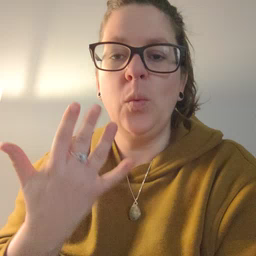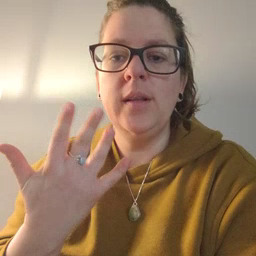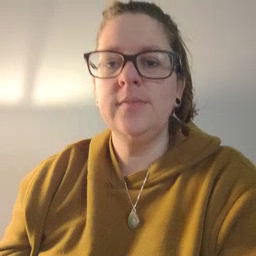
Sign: wait